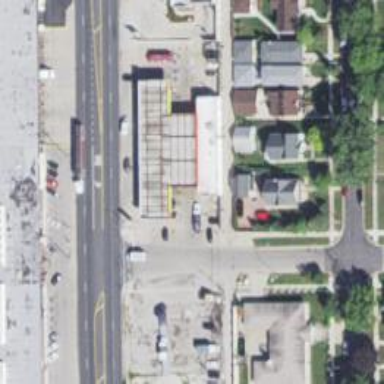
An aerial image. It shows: Convenience shop.